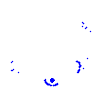
Particle: pion